Question: I'm writing a Plone product that takes <URL>, pulls it in, and creates Plone Event types. I've got it all working perfectly, except that, for half of the year's dates, the timestamps are off by an hour.
My iCalendar feed is passing these as UTC timestamps:
DTSTART;VALUE=DATE:20110812T130000Z should be 9am in the America/New_York timezone
DTEND;VALUE=DATE:20110812T160000Z should be 12noon in the America/New_York timezone
Those work fine. These don't:
DTSTART;VALUE=DATE:20111225T175525Z should be 1:55pm, but it's showing as 12:55pm
DTEND;VALUE=DATE:20111225T215525Z should be 5:55pm, but it's showing as 4:55pm

From the database that generates the iCalendar feed, to the iCalendar generator, to the actual values stored in Zope, everything is correct. But Plone displays the incorrect localtime on the event detail pages.
I've tried setting "TZ America/New_York" in my buildout, I've tried setting the system clock on the Zope server ahead to see if the conversion would magically happen "after we return to EST". No luck.
Here's a couple of examples that might illustrate the problem:
Correctly-Displaying Event, which takes place in EDT:
'''
BEGIN:VEVENT
DESCRIPTION:Flyer Fridays give you the opportunity to hear from professors
in Communication Sciences & Disorders\, Education\, Management\, Nursing , Physical Therapy\, Occupational Therapy or Visual & Performing Arts.
Faculty sessions begin at 9:15am (PLEASE CHOOSE ONE)\, followed by a 10a
m campus tour and an 11am Freshmen information session. After the day's e
vents\, you're invited to join the Admissions staff for lunch.
DTEND;VALUE=DATE:20110812T160000Z
DTSTART;VALUE=DATE:20110812T130000Z
LOCATION:Nazareth College
SUMMARY:Flyer Friday - Management Info Session
UID:ug-flyerfriday-164
END:VEVENT
'''
And, how it is stored in Zope:
'''
>>> app.Plone.events['ug-flyerfriday-164'].startDate
DateTime('2011/08/12 13:00:00 GMT+0')
'''
Incorrectly-displayed event, which takes place in EST:
'''
BEGIN:VEVENT
DESCRIPTION:Fun with TZINFO Flyer Fridays give you the opportunity to hear
from professors in Communication Sciences & Disorders\, Education\, Manag
ement\, Nursing\, Physical Therapy\, Occupational Therapy or Visual & Perf
orming Arts.
Faculty sessions begin at 9:15am (PLEASE CHOOSE ONE)\, f
ollowed by a 10am campus tour and an 11am Freshmen information session. A
fter the day's events\, you're invited to join the Admissions staff for lu
nch.
DTEND;VALUE=DATE:20111225T215525Z
DTSTART;VALUE=DATE:20111225T175525Z
LOCATION:Nazareth College
SUMMARY:Flyer Friday - Timezone Info Session
UID:ug-flyerfriday-172
END:VEVENT
'''
And you can see it's stored in Zope with UTC, so the problem is only in how it's displayed:
'''
>>> app.Plone.events['ug-flyerfriday-172'].startDate
DateTime('2011/12/25 17:55:25 GMT+0')
'''
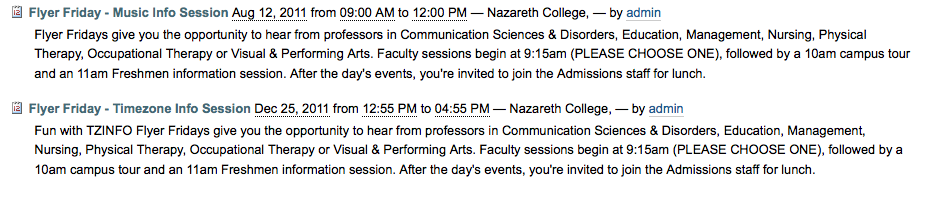
Answer: Try <URL>.
You are experimenting daylight saving time.
This arises when you change the date.
Check one of the supposedly wrong dates:
<URL>
and read the legend:
> Daylight Saving Time in effect
on this date/time in GMT DaylightSaving Time in effect on this
date/time in America/New_York
And then check one of the no-problem dates:
<URL> with this legend:
> Daylight Saving Time in effect
on this date/time in GMT DaylightSaving Time effect on this
date/time in America/New_York
Here you can see the Dailyght Saving Time details for America/New_York timezone:
<URL>